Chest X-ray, PA view. Patient: 49 years old, sex M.
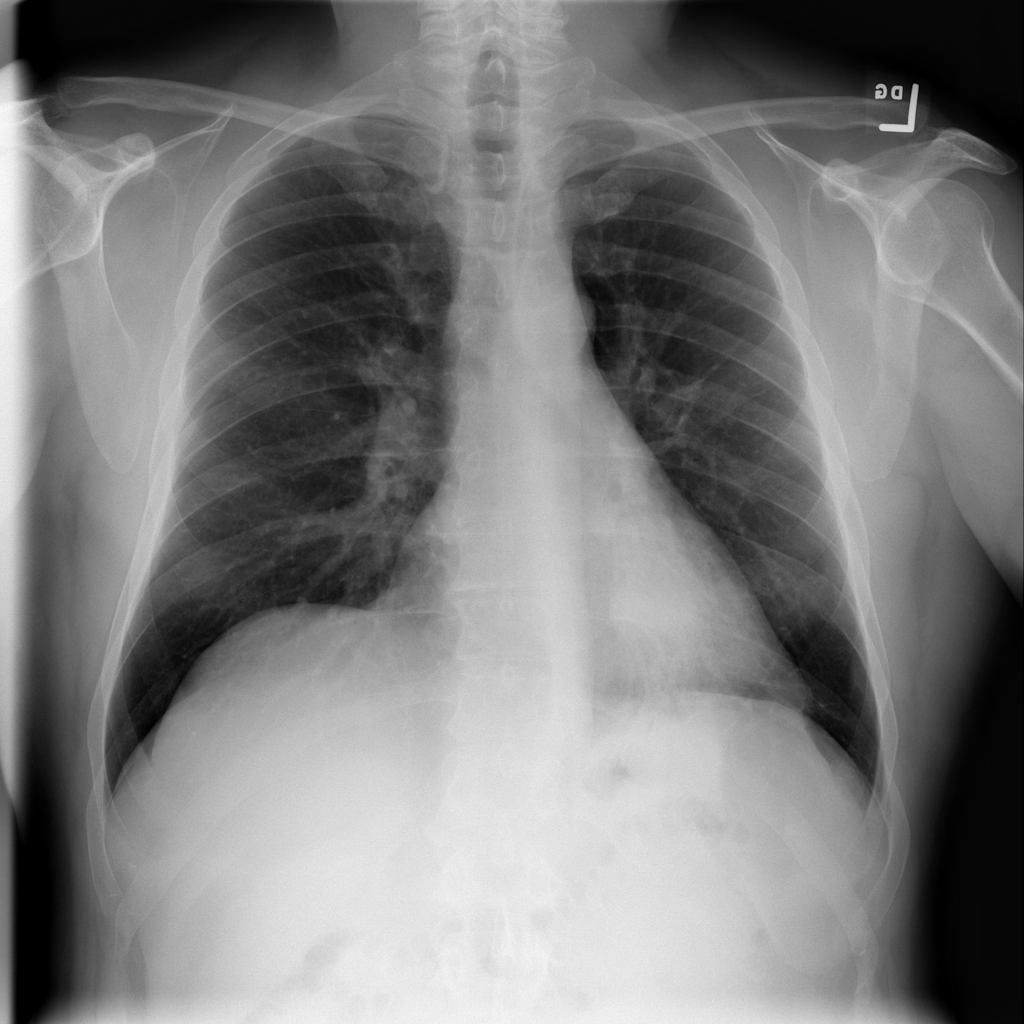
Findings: Mass